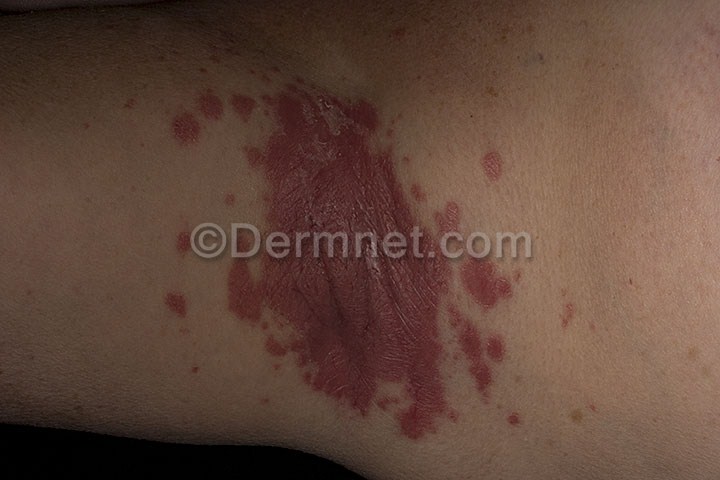
Disease: Psoriasis pictures Lichen Planus and related diseases